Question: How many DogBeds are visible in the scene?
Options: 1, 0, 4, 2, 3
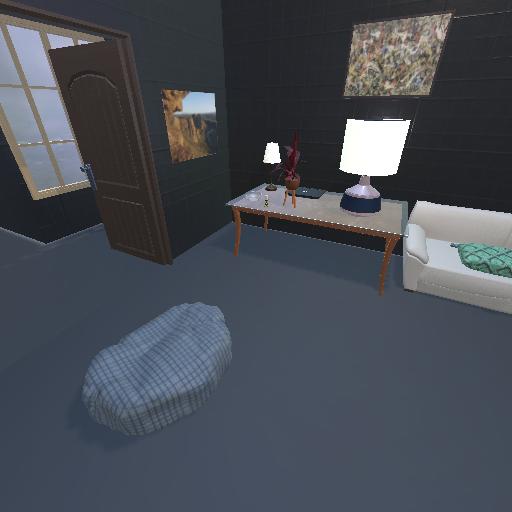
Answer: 1